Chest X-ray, PA view. Patient: 33 years old, sex F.
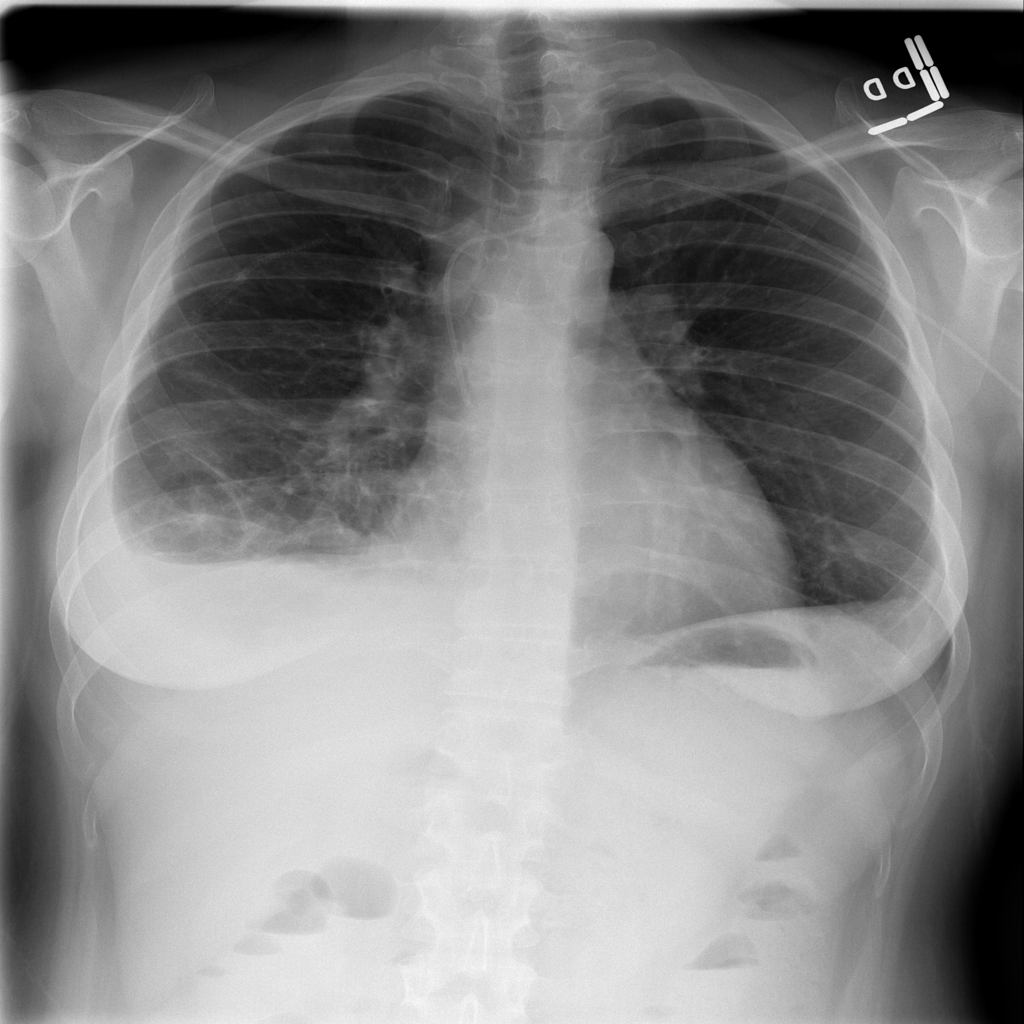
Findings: Atelectasis, Consolidation, Effusion, Mass, Nodule